Interaction volume radius: 5 \u00c5
Interaction volume height: 35 \u00c5
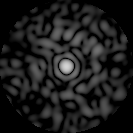
Disorder parameter: 0.8238